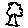
Label: tree